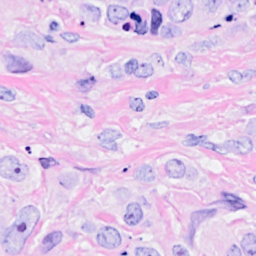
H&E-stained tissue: Breast